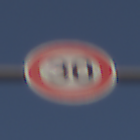
Verkehrszeichen: Geschwindigkeit30
Umgebung: Outdoor, Urban
Tageszeit: SunriseSunset
Wetter: Clear
Licht: Natural
Jahreszeit: NotSpecified
Kontrast: MediumContrast